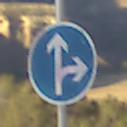
Verkehrszeichen: VorgeschriebeneFahrtrichtungGeradeausOderRechts
Umgebung: Outdoor, Nature
Tageszeit: SunriseSunset
Wetter: Clear
Licht: Natural
Jahreszeit: NotSpecified
Kontrast: HighContrast